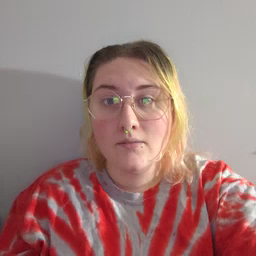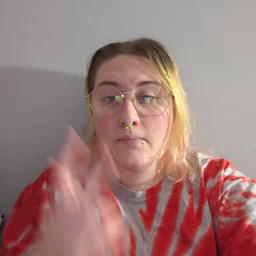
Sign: pizza